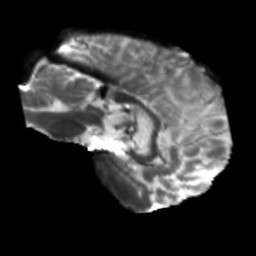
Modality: T2w
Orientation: sagittal
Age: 46
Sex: male
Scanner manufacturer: siemens
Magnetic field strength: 3 T
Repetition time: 5.47 s
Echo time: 0.0854 s